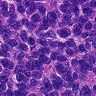
Metastatic tissue present: yes